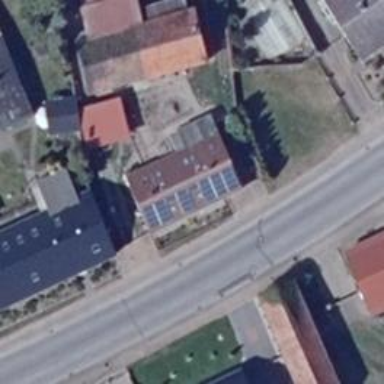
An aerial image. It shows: Solar-powered generator using photovoltaic technology. This small installation generates electricity through solar photovoltaic panels.